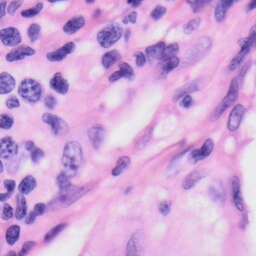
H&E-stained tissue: Skin